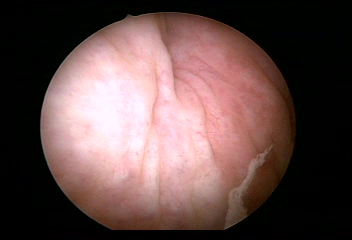
Modality: WLC
Class: Normal mucosa
Bladder cancer association: No